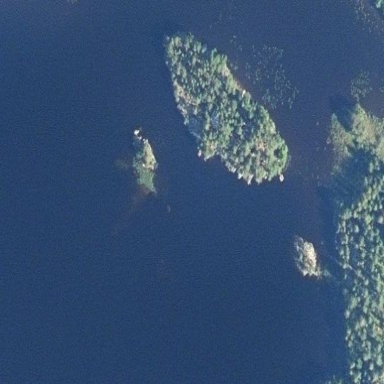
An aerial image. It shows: Islet.